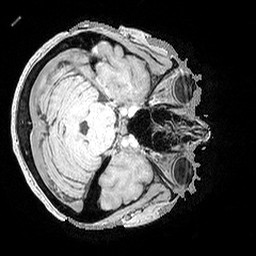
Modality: MP2RAGE
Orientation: axial
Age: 62
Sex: female
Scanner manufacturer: siemens
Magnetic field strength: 3 T
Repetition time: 5 s
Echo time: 0.00298 s